Interaction volume radius: 10 \u00c5
Interaction volume height: 10 \u00c5
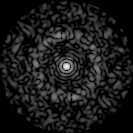
Disorder parameter: 0.8068